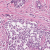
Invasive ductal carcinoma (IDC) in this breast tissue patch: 1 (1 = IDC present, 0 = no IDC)